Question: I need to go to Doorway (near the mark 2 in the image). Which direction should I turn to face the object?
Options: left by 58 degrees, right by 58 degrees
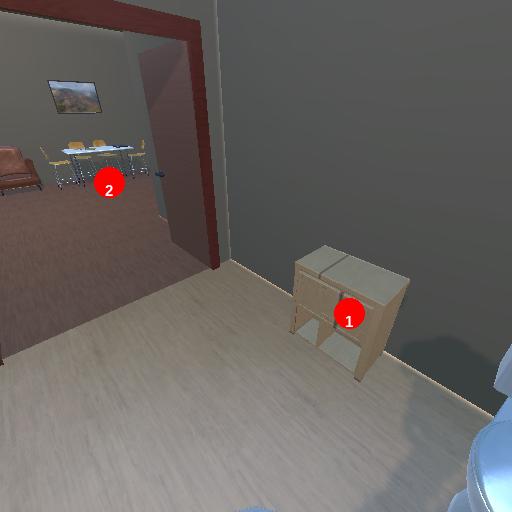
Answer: left by 58 degrees